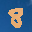
Label: 8